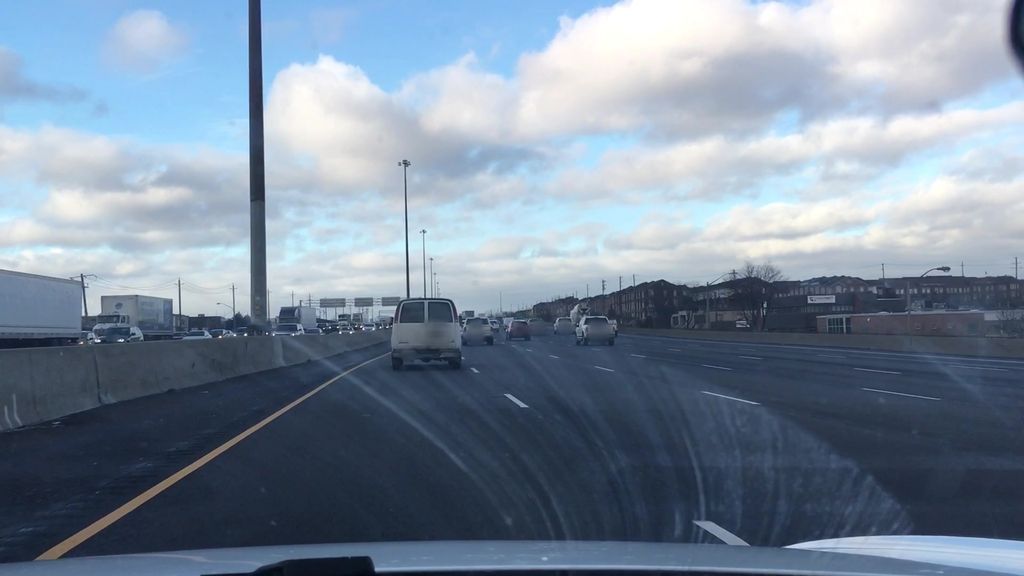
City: toronto